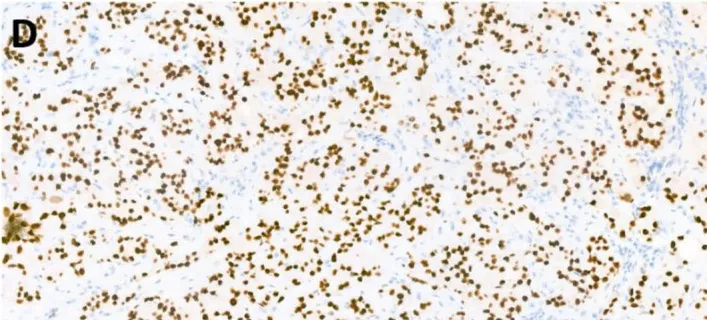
Photomicrographs of case report 1: cervical lymph node containing an SDC metastasis. AR stain 20X, AR441 (BioCare Medical).
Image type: pathology (immunostaining)